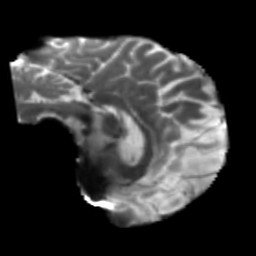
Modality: T2w
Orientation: sagittal
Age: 51
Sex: male
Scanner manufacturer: siemens
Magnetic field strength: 3 T
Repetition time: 5.25 s
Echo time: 0.08 s